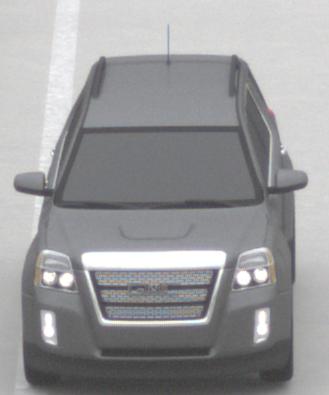
Make: GMC
Model: Terrain
Detailed model: Gen. 1
Model produced from: 2009
Model produced until: 2017
Doors: 5
Color: gray
Road condition: dry road
Daytime: midday
Contrast: low contrast